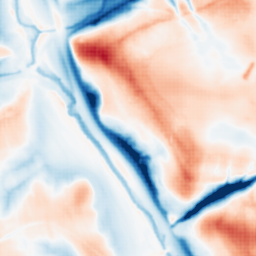
Category: multiscale
Decomposition family: dog_multiscale
Decomposition parameters: sigma_ratio: 2
n_scales: 4
base_sigma: 1
Upsampling method: sinc_blackman
Upsampling parameters: scale: 4
kernel_size: 8
Upsampling scale: 4